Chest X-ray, PA view. Patient: 56 years old, sex M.
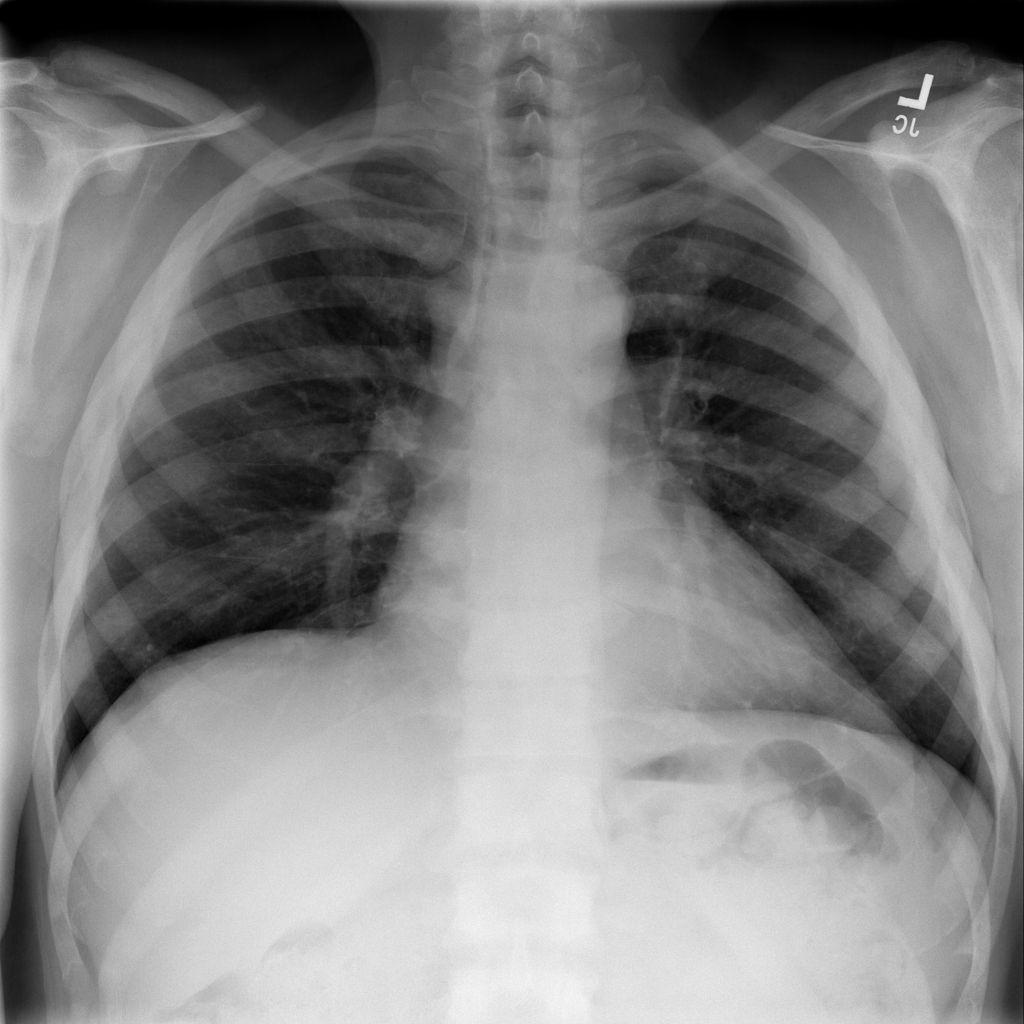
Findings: No Finding